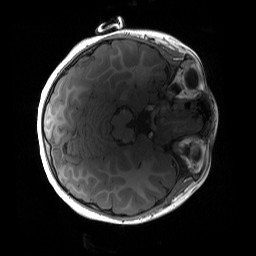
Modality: T1w
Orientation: axial
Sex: female
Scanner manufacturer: siemens
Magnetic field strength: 3 T
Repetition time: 1.9 s
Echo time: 0.00243 s